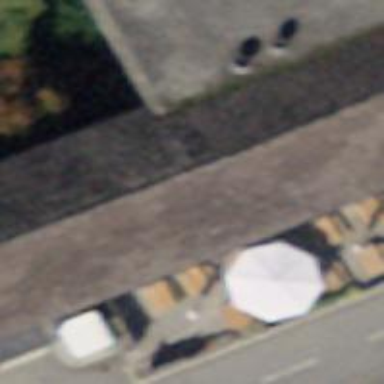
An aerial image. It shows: Restaurant.